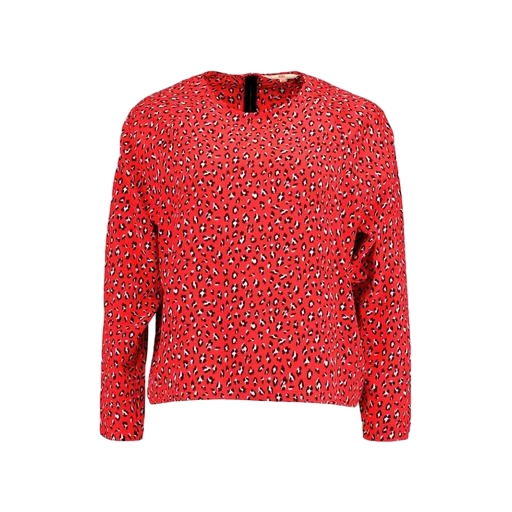
red printed three-quarter sleeve, top red leopard print, red printed t-shirt only macy, white background